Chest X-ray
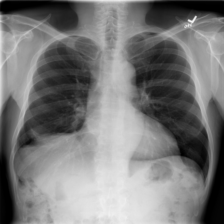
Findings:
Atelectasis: negative
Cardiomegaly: negative
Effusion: negative
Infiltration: negative
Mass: negative
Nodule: negative
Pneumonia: negative
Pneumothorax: negative
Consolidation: negative
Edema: negative
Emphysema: negative
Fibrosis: negative
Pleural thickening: negative
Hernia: negative